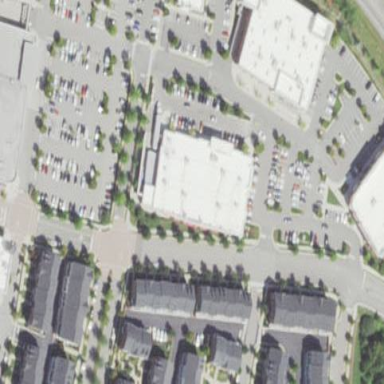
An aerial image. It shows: Building.